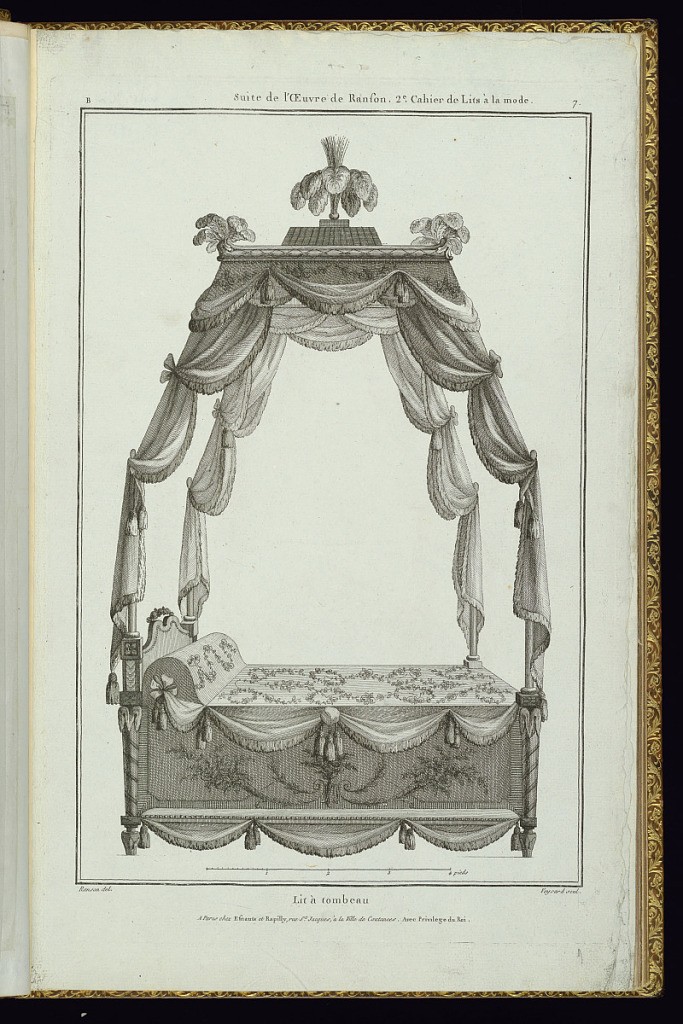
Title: Title Page
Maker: Pierre Ranson, French, 1736–1786
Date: late 18th century
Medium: Etching and engraving on laid paper
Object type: Print
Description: Design for a canopy bed (side view) with the posts bending inwards to support a smaller crown canopy (baldachin) above, topped with feather finials. The bed curtains are drawn back and tied to the posts with ropes. The bed linen and textiles are decorated with flowers, cornucopia, and scrolling leaves (rinceaux). The headboard features a crown of flowers in the center and is carved with rosettes and ornaments. The plate is titled, numbered, and signed. A scale below.